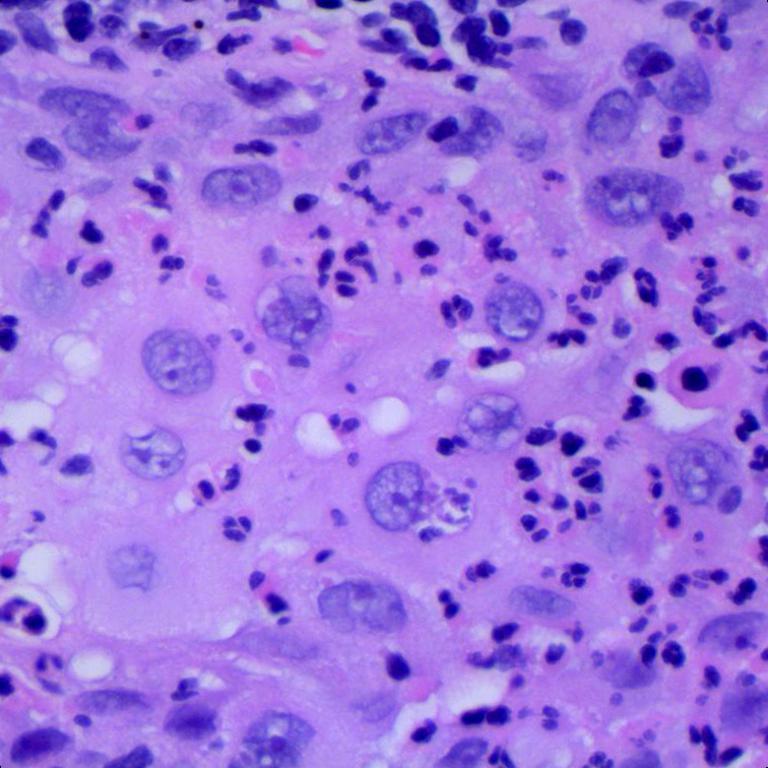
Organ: lung
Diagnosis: squamous carcinomas